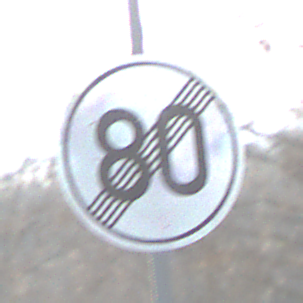
Verkehrszeichen: EndeGeschwindigkeit80
Umgebung: Outdoor, Nature
Tageszeit: MorningAfternoon
Wetter: PartlyCloudy
Licht: Natural
Jahreszeit: NotSpecified
Kontrast: HighContrast